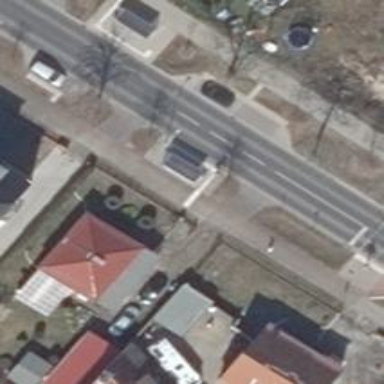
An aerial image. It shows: Public transport stop position.